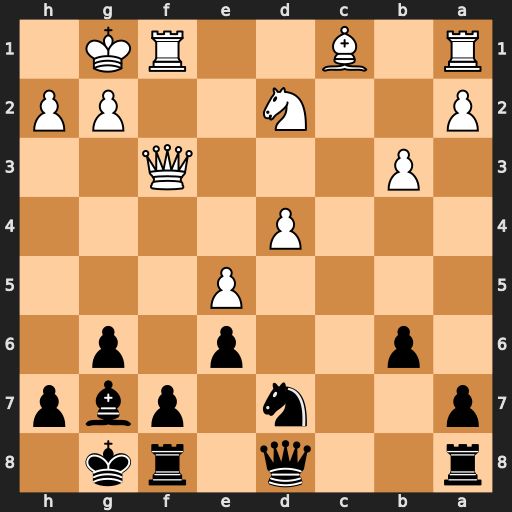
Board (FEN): r2q1rk1/p2n1pbp/1p2p1p1/4P3/3P4/1P3Q2/P2N2PP/R1B2RK1
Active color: b
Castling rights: -
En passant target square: -
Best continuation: Nxe5 dxe5 Qd4+ Kh1 Qxa1